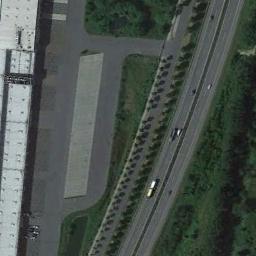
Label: freeway